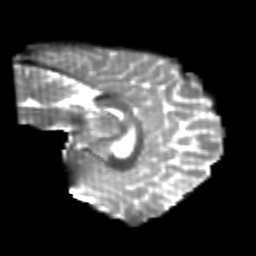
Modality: T2w
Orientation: sagittal
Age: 20
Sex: male
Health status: healthy
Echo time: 0.074 s